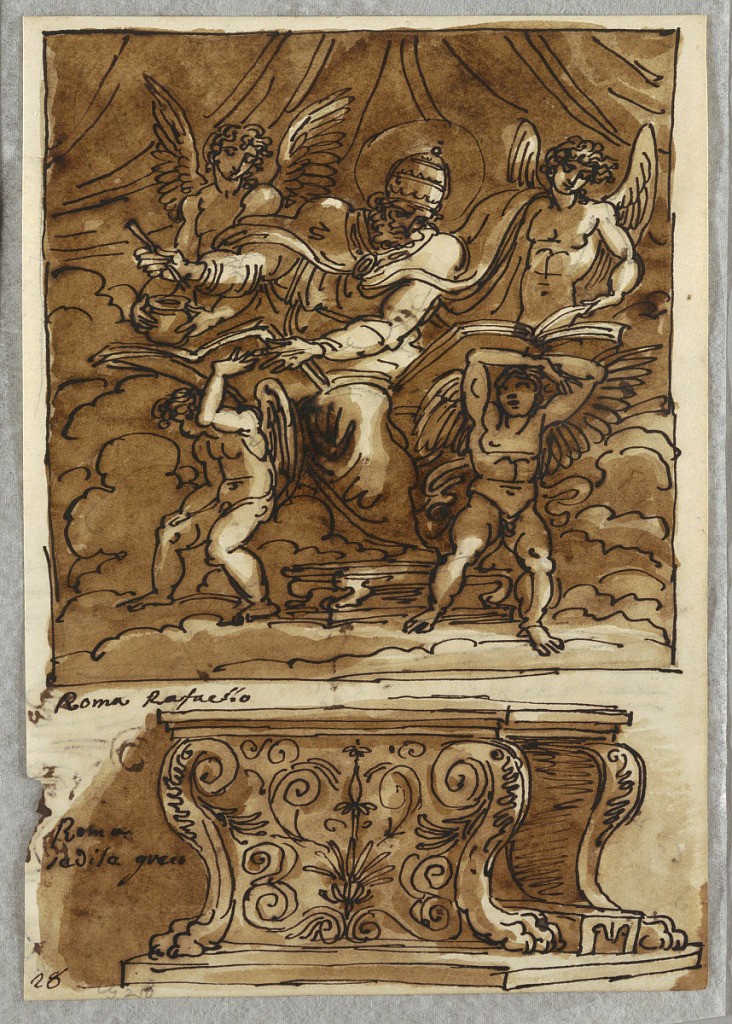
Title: Pope Gregorio VII and Four Angels, Study after Raphael "Persons of the Papacy"; Antique Bench
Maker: Felice Giani, Italian, 1758–1823
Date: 1810–20
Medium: Pen and brown ink, brush and brown wash over traces of black chalk on white laid paper
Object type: Sketchbook folio
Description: Upper drawing of seated Pope Gregorio VII, holding book, about to write, or probably copy from another book, at which he looks. Four angels aid him, one holds inkpot, two support book, and one turns page. Lower drawing of marble bench with lion's paw feet.